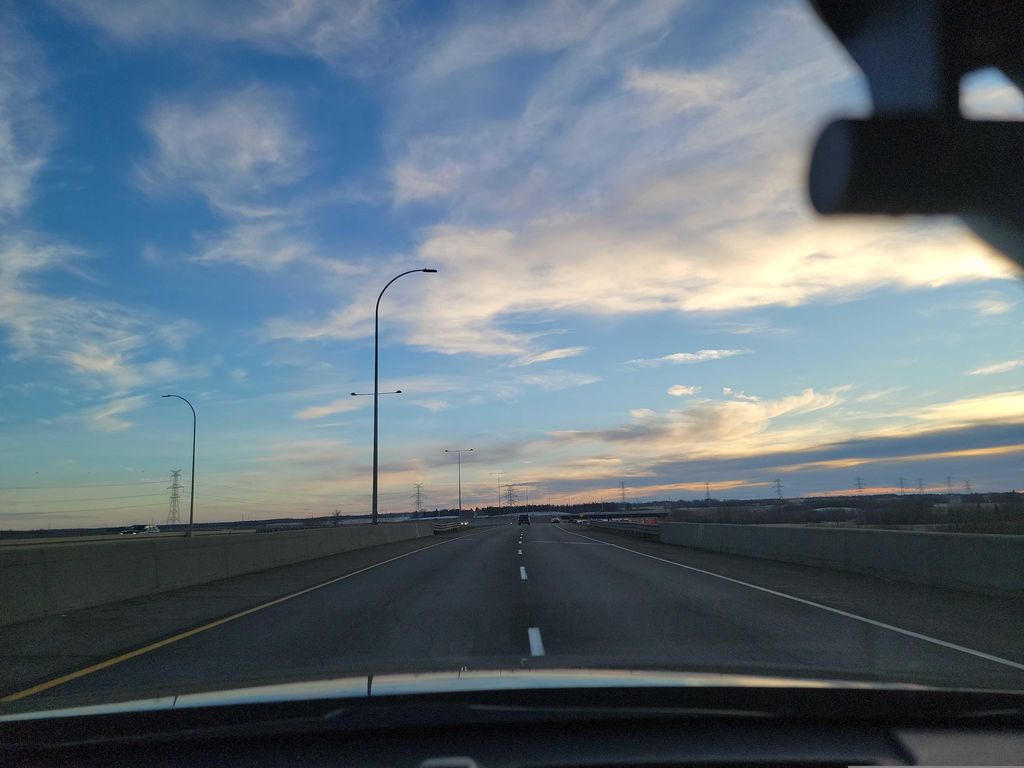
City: edmonton